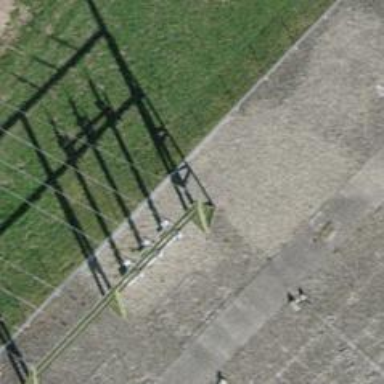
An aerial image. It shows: Insulator used in power systems.